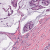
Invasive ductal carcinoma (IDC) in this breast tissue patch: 1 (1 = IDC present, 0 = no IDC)